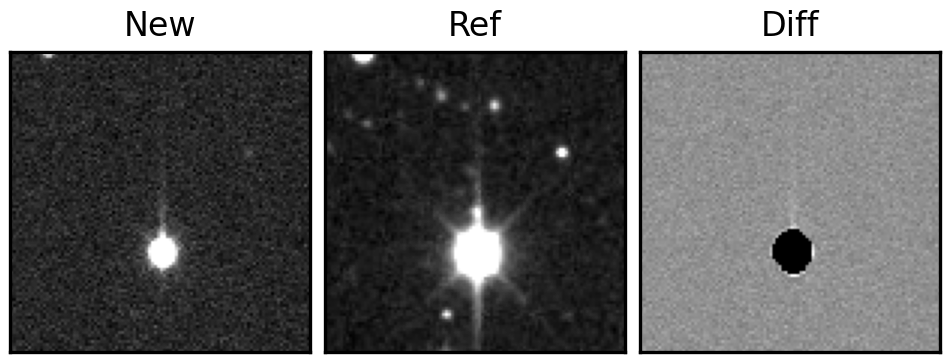
Label: bogus